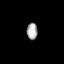
Tissue: prostate
Cell type: T cells
Senescence score: 0.6842
Nuclear area (px): 175
Mean DAPI intensity: 170.577